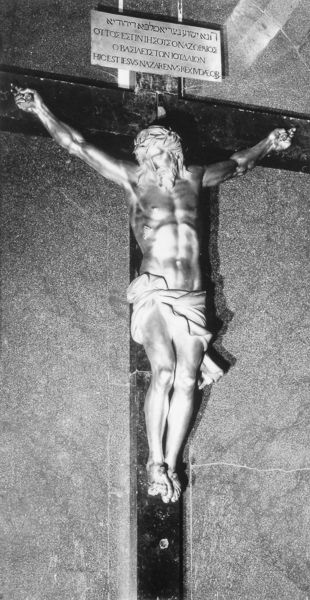
Titel: Kruzifix
Künstler: Domenico Guidi
Standort: El Escorial, Panteón de los Reyes (EU - E)
Schlagwörter: lendenschurz, wunde, holz, marmor, schwarz, tuch, wand, arme, kirche, figur, krone, füße, schrift, tafel, inschrift, metall, nagel, nägel, foto, fotografie, schild, kreuz, rippen, text, kranz, altar, christus, jesus, jesus christus, kreuzigung, leiden, mittelalter, kruzifix, gekreuzigt, verwundet, heiland, dornenkrone, dornenkranz, gekreuzigter, mittelelter, golgatha, inri, dreinageltypus, leidend, messias, gottessohn, sohn gottes, christkind, metallkreuz, angenagelt, leidender, geschunden, dreinagel, njesus, christkönig, heilland, erretter, jesus von nazaret, fotogrief